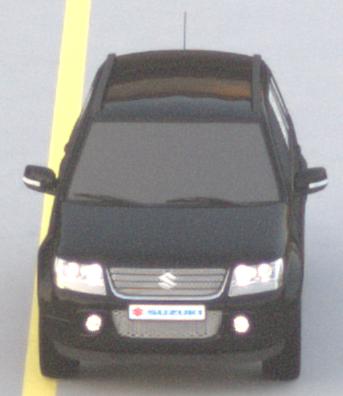
Make: Suzuki
Model: Grand Vitara
Detailed model: Gen. 1 JT
Model produced from: 2009
Model produced until: 2012
Doors: 5
Color: black
Road condition: dry road
Daytime: sunrise or sunset
Contrast: low contrast